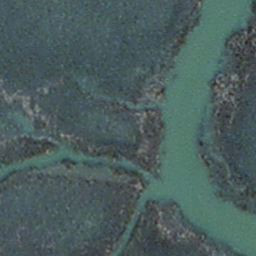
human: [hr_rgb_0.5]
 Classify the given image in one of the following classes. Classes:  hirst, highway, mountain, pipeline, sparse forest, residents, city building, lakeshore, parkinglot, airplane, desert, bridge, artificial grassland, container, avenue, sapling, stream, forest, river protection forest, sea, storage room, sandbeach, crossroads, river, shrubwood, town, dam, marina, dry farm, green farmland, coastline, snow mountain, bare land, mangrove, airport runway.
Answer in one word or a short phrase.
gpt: stream